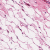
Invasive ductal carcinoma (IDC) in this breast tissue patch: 0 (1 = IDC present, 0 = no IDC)